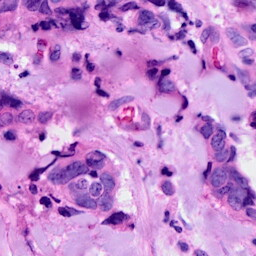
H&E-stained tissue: Breast